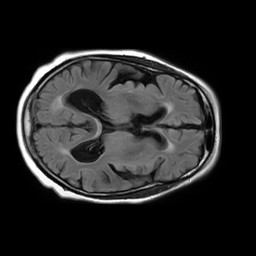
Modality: FLAIR
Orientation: axial
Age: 72
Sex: female
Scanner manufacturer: philips
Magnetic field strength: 1.5 T
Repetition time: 10 s
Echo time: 0.11 s